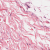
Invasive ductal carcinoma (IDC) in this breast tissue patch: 0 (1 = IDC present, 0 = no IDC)